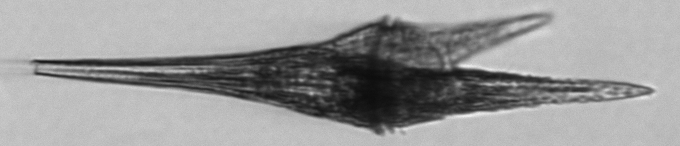
Label: Tripos_furca